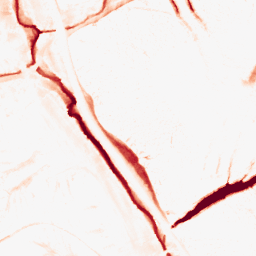
Category: morphological
Decomposition family: tophat
Decomposition parameters: size: 10
mode: black
Upsampling method: bicubic
Upsampling parameters: scale: 2
Upsampling scale: 2